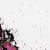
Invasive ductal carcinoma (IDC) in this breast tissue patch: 0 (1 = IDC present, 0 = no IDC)